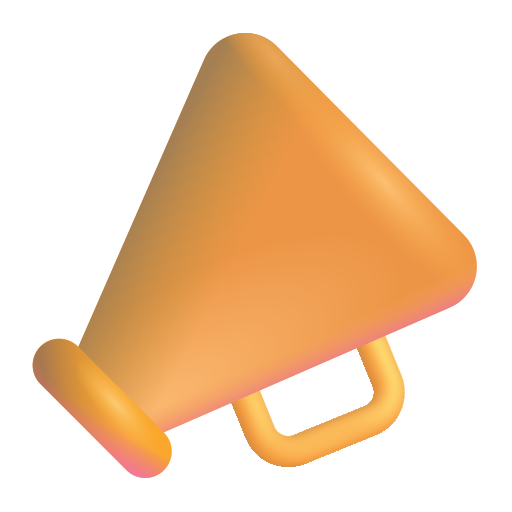
megaphone color